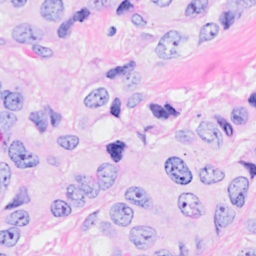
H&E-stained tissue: Breast